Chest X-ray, PA view. Patient: 22 years old, sex M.
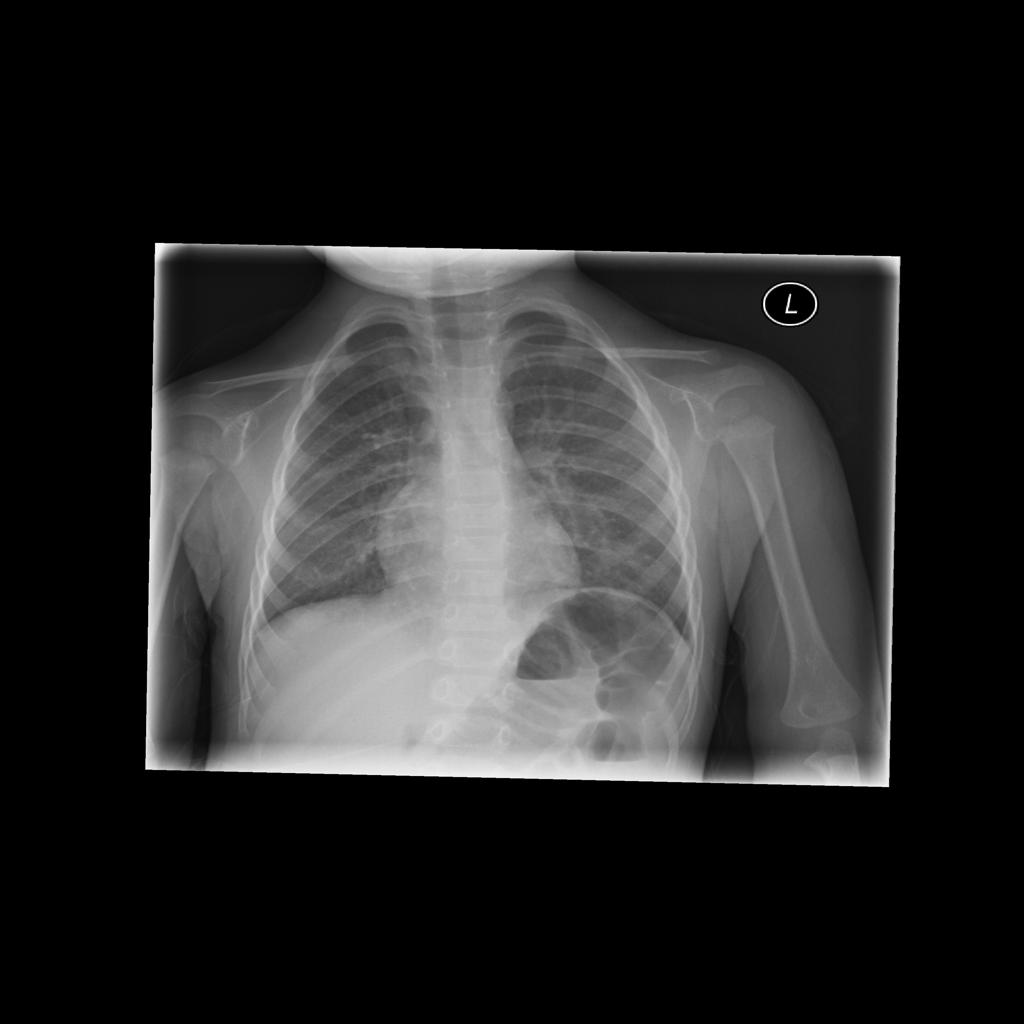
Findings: Infiltration